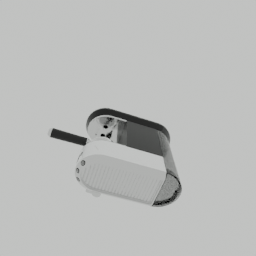
Label: appliances